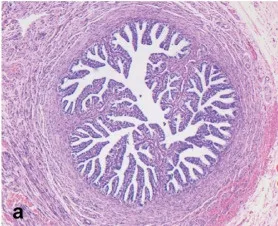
Right abdomen. (a): Congestive fallopian tube.
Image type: pathology (h&e)